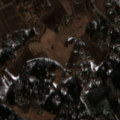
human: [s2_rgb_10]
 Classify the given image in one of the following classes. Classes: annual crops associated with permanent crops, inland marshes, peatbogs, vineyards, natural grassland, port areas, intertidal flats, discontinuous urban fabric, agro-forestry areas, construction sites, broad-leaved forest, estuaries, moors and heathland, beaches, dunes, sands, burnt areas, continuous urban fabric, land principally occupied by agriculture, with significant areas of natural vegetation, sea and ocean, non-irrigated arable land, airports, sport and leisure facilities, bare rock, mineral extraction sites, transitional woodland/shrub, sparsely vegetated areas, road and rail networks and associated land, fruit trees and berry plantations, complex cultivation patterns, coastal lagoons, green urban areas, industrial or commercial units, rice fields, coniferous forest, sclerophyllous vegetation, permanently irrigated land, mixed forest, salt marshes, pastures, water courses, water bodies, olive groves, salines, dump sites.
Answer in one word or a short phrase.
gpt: discontinuous urban fabric, non-irrigated arable land, land principally occupied by agriculture, with significant areas of natural vegetation, broad-leaved forest, mixed forest